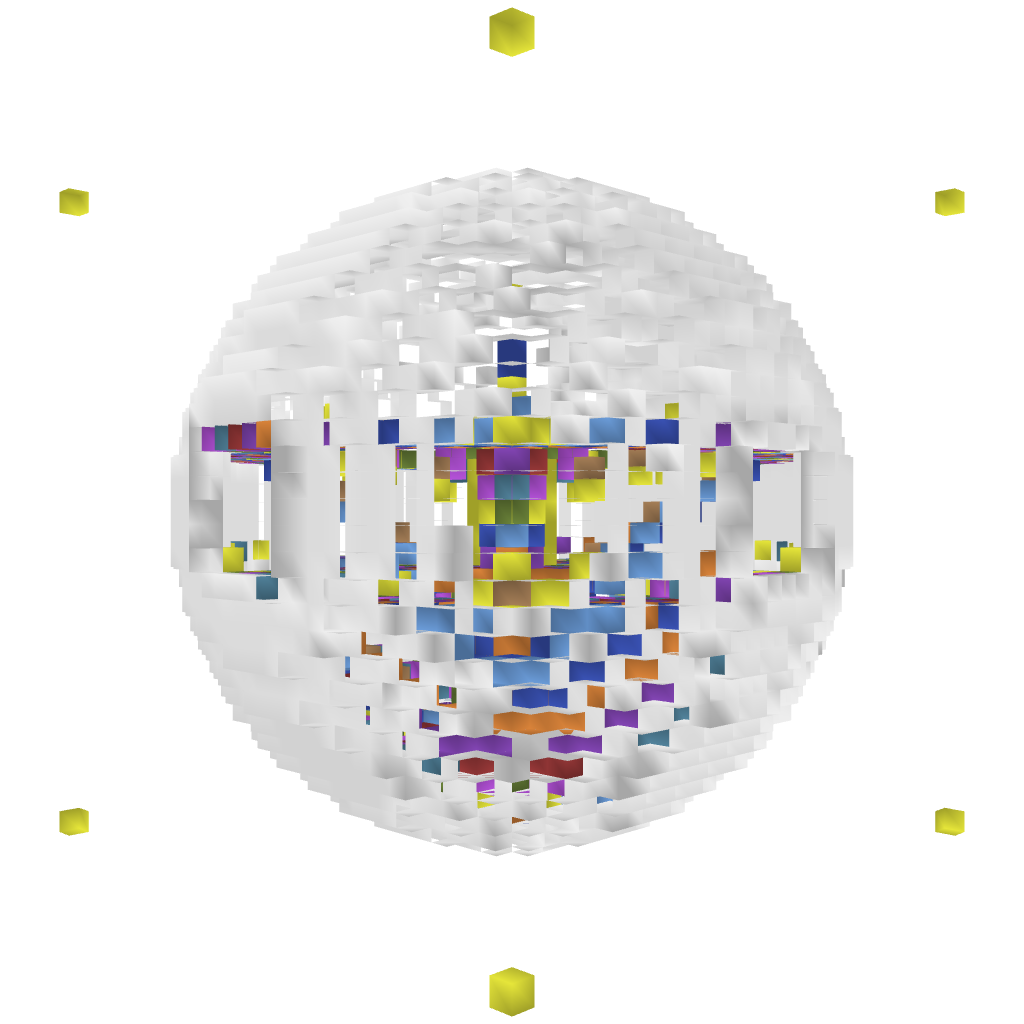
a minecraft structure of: PVP Play Arena good quality